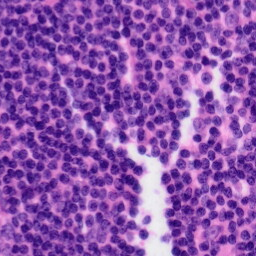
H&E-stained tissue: Tonsil